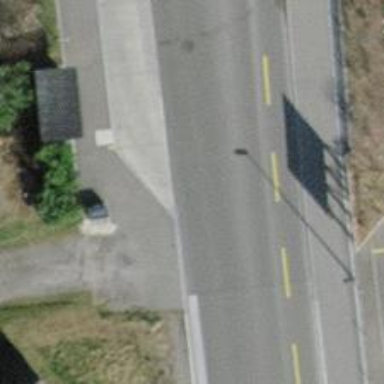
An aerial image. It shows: Bus stop with stop position for public transport.